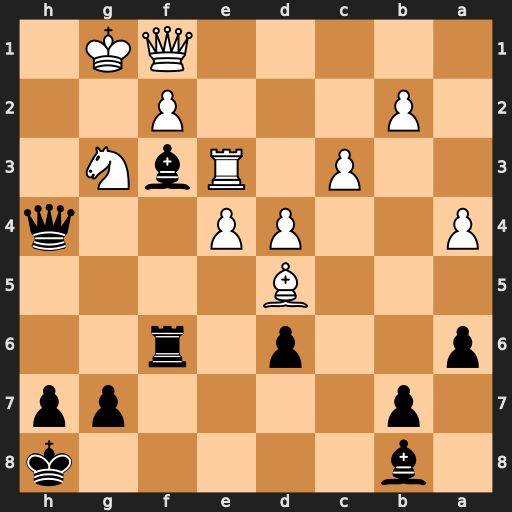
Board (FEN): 1b5k/1p4pp/p2p1r2/3B4/P2PP2q/2P1RbN1/1P3P2/5QK1
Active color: b
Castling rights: -
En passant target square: -
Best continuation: Rh6 Qh3 Qxh3